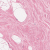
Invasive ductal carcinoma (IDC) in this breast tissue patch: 0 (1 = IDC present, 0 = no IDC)